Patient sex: F
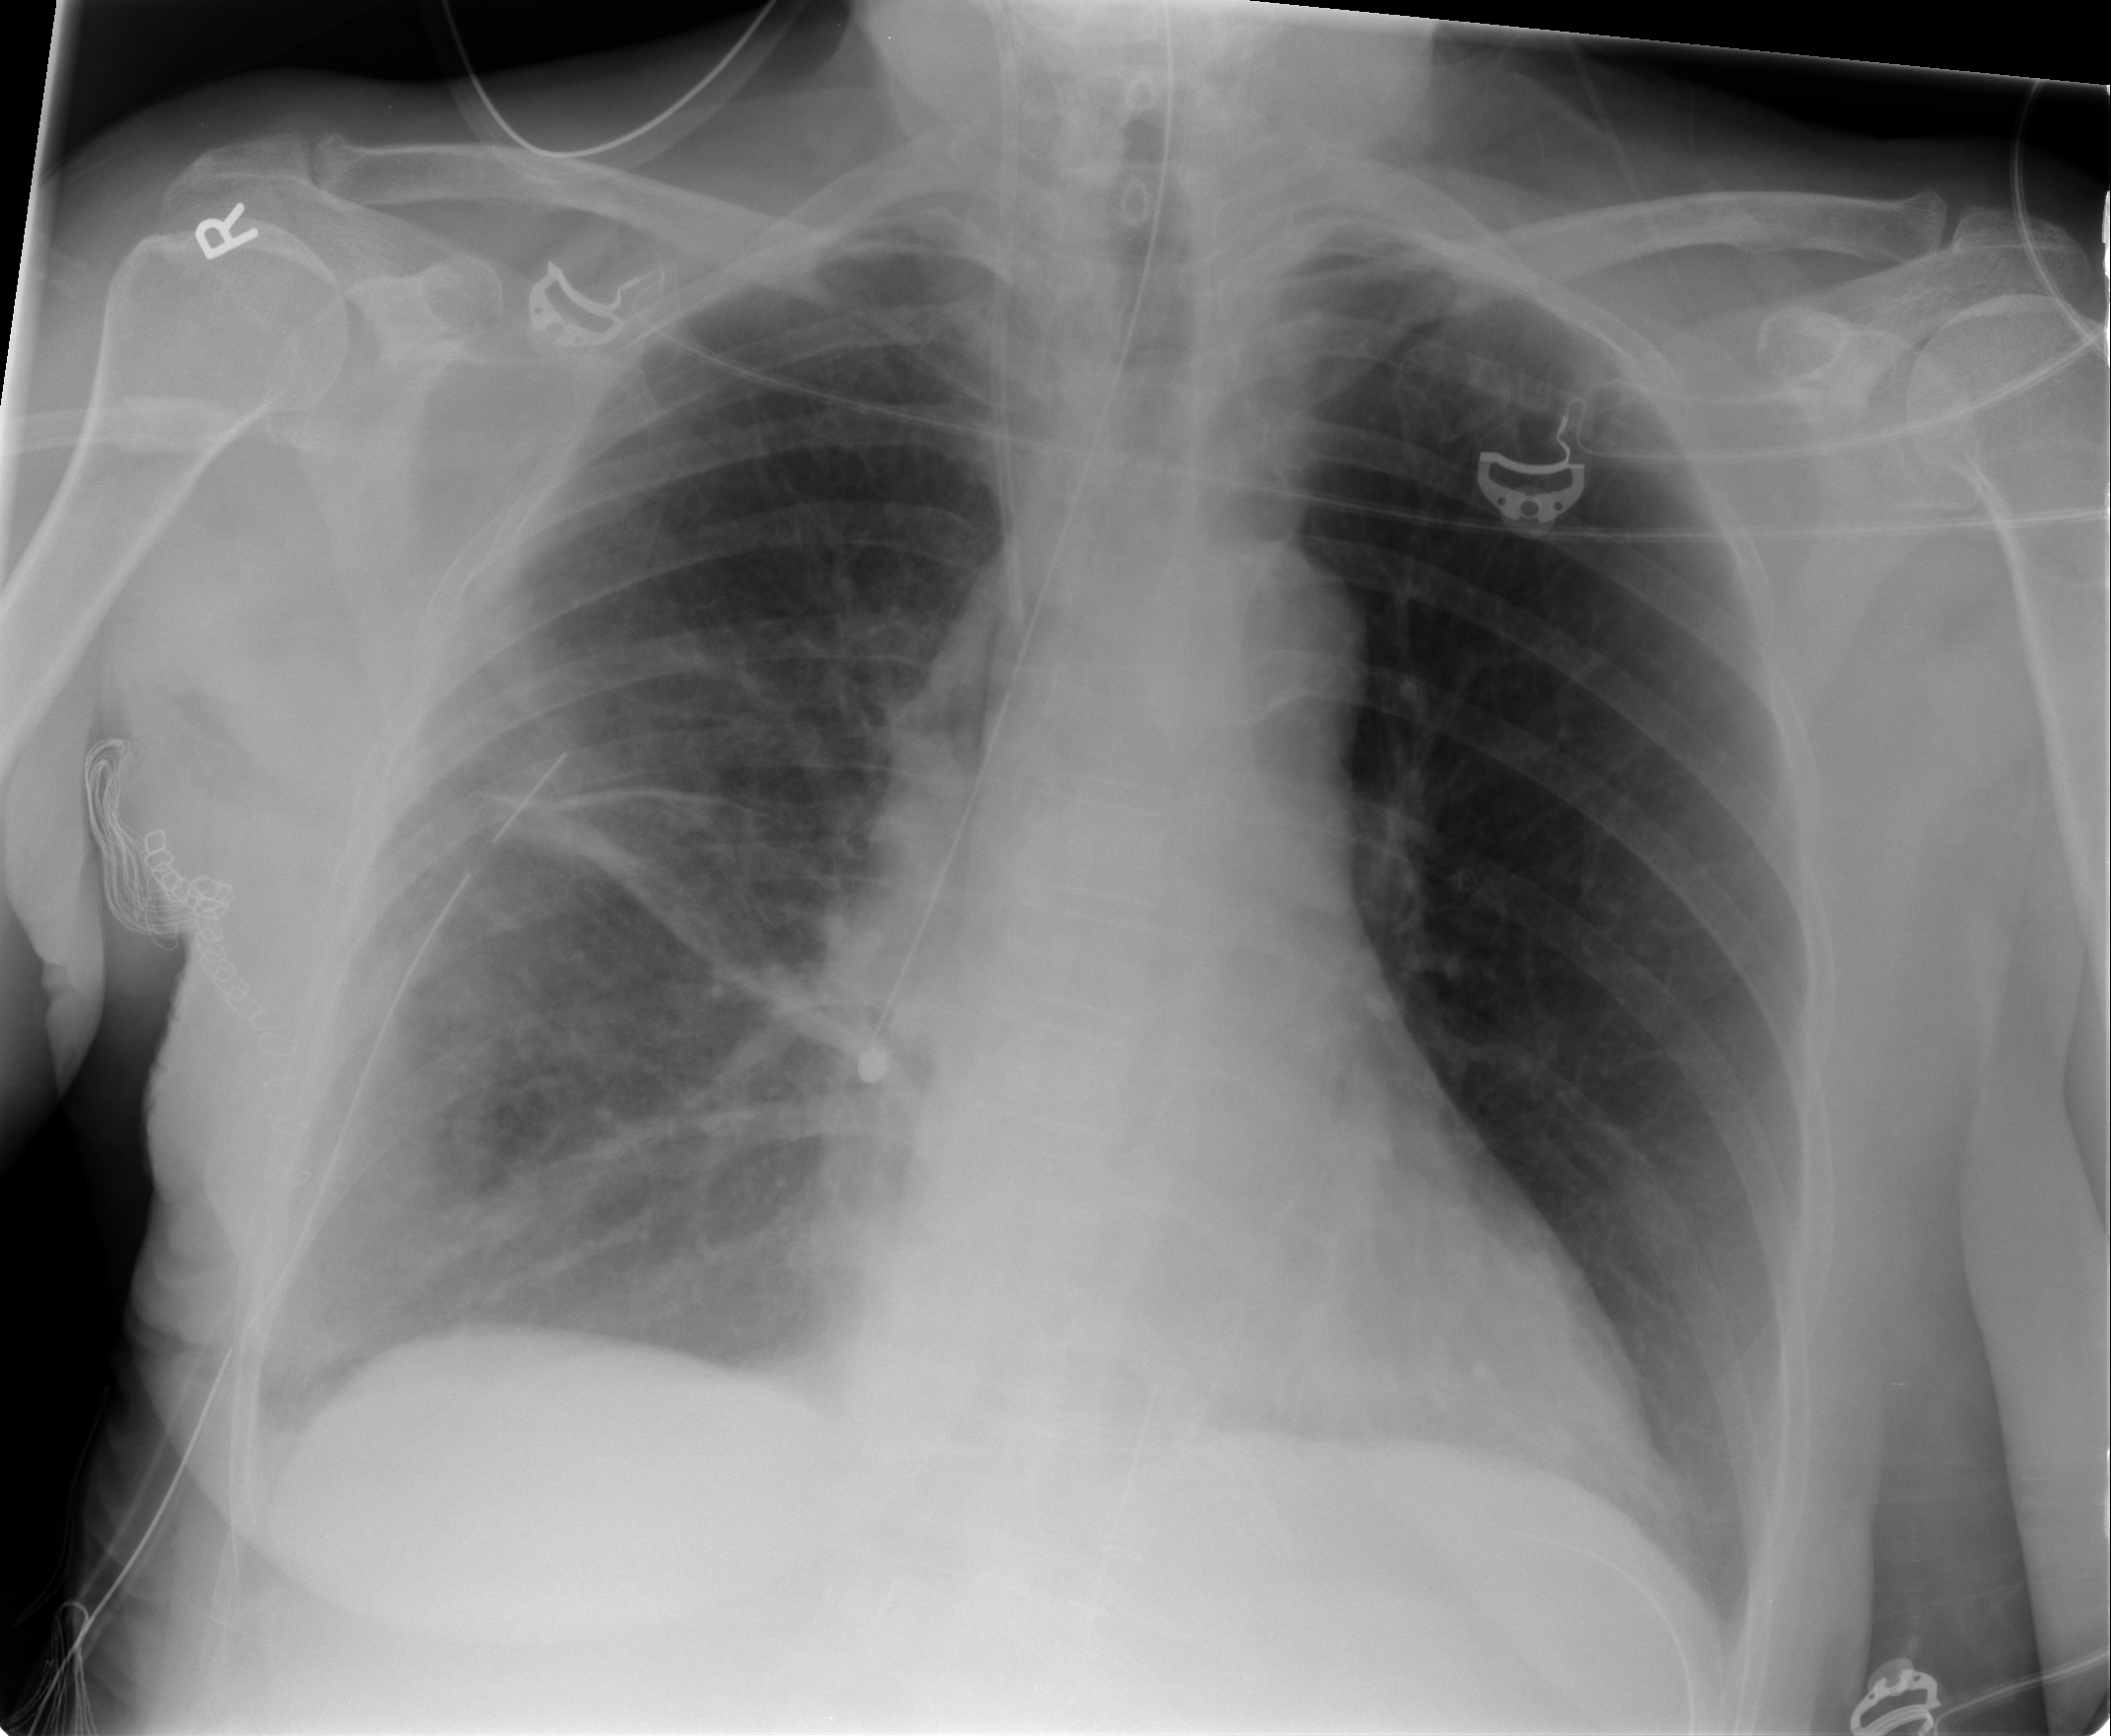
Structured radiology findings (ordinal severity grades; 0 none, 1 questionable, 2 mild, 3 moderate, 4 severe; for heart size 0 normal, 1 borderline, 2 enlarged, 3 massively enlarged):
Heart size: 1
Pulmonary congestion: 0
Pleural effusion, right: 1
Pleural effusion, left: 0
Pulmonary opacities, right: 1
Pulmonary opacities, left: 0
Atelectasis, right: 2
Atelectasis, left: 0